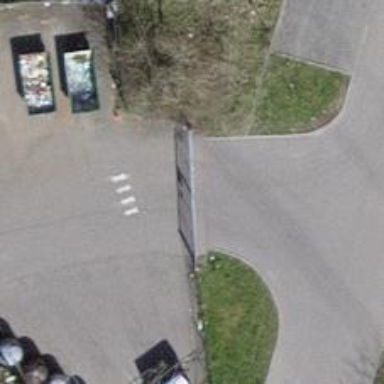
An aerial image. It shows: Gate.